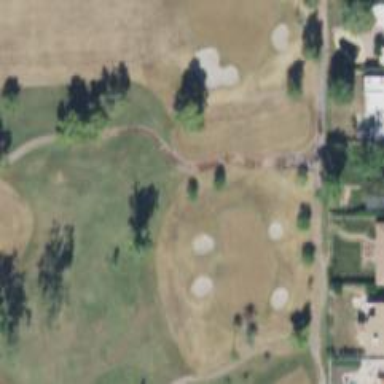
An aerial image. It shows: View of golf hole.